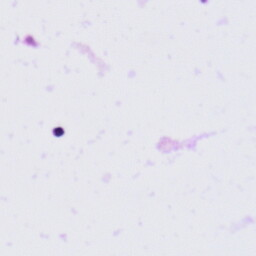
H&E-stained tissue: Tonsil